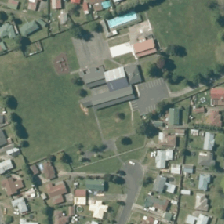
Land cover: urban_parkland